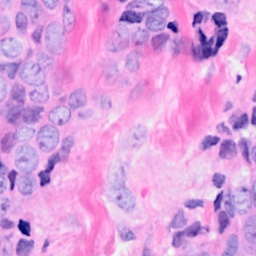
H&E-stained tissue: Breast